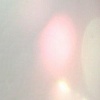
Label: sunburn